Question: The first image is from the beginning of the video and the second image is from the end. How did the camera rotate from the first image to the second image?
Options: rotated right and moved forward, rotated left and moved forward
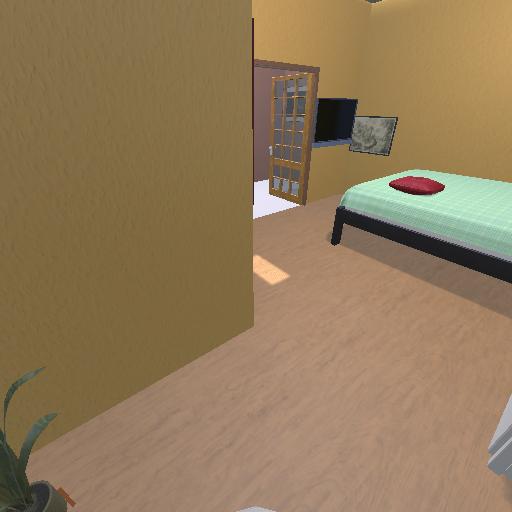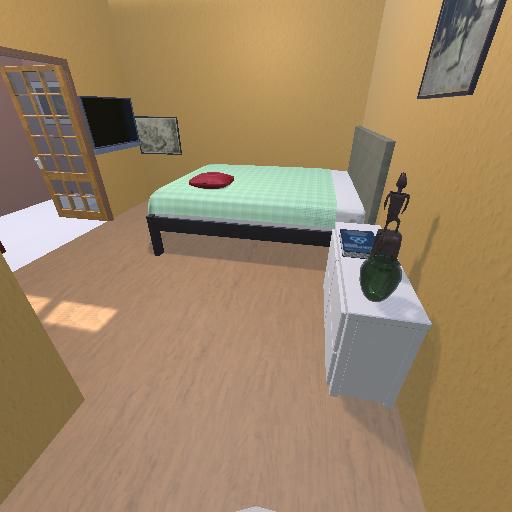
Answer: rotated right and moved forward